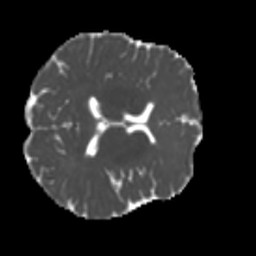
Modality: MD
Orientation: axial
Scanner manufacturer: siemens
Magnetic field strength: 3 T
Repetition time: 4 s
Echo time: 0.0594 s